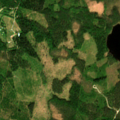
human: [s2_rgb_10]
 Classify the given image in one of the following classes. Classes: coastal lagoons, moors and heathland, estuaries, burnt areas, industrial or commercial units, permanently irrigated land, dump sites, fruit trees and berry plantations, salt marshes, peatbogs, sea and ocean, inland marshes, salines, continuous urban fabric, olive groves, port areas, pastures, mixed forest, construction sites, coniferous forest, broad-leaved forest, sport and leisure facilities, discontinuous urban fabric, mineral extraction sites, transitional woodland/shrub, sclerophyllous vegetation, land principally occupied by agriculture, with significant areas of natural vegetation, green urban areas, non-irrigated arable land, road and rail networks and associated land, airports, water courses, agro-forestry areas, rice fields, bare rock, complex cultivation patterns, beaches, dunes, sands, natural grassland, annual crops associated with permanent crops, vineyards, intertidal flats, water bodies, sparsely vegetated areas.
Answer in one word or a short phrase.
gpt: broad-leaved forest, coniferous forest, mixed forest, transitional woodland/shrub